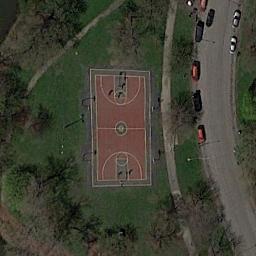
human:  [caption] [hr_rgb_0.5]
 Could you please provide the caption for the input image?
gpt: There is a basketball court in the middle of grass with a road pass by .

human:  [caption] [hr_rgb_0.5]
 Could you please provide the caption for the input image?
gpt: The basketball court on the lawn is next to the curve road,With some trees nearby .

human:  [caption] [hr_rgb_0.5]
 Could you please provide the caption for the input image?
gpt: There are several cars on the road beside the basketball court .

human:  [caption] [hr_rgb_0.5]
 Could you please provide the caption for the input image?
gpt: A basketball court surrounded by some trees and some cars parked on the side of the road .

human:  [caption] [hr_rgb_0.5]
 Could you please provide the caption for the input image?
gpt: The basketball court is surrounded by grass .